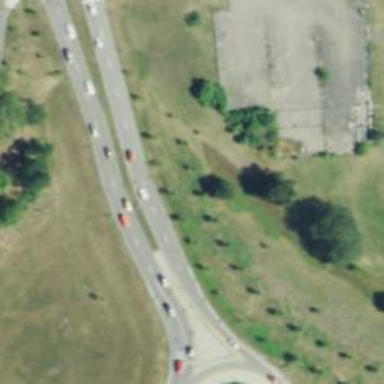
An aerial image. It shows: Asphalt trunk highway.